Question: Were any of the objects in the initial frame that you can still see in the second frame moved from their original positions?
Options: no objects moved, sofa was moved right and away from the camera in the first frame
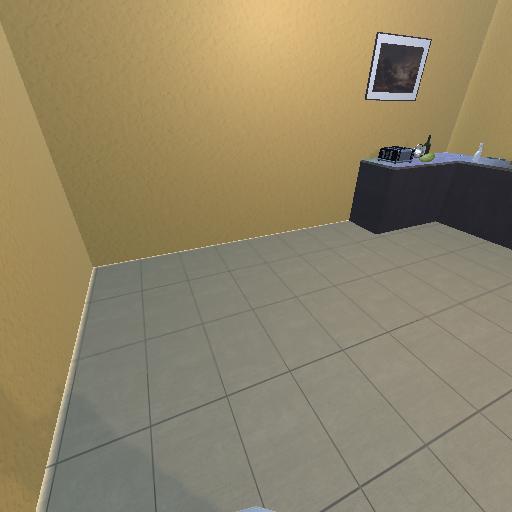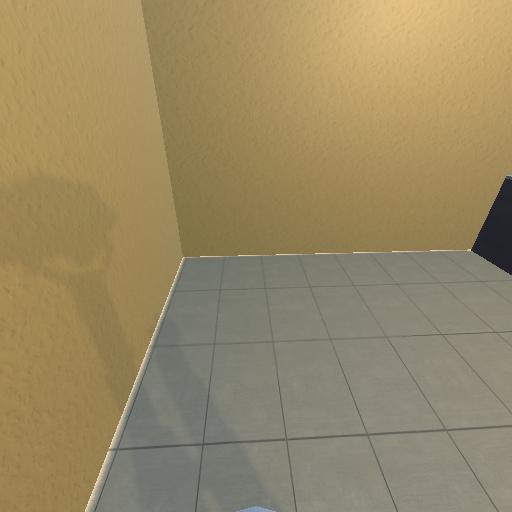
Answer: no objects moved